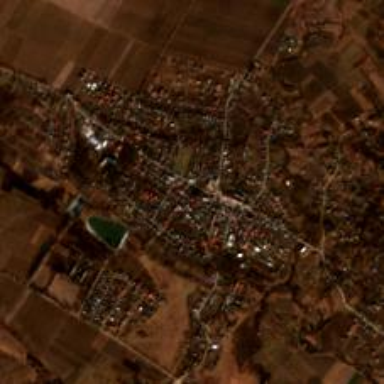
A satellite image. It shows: Town.